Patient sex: M
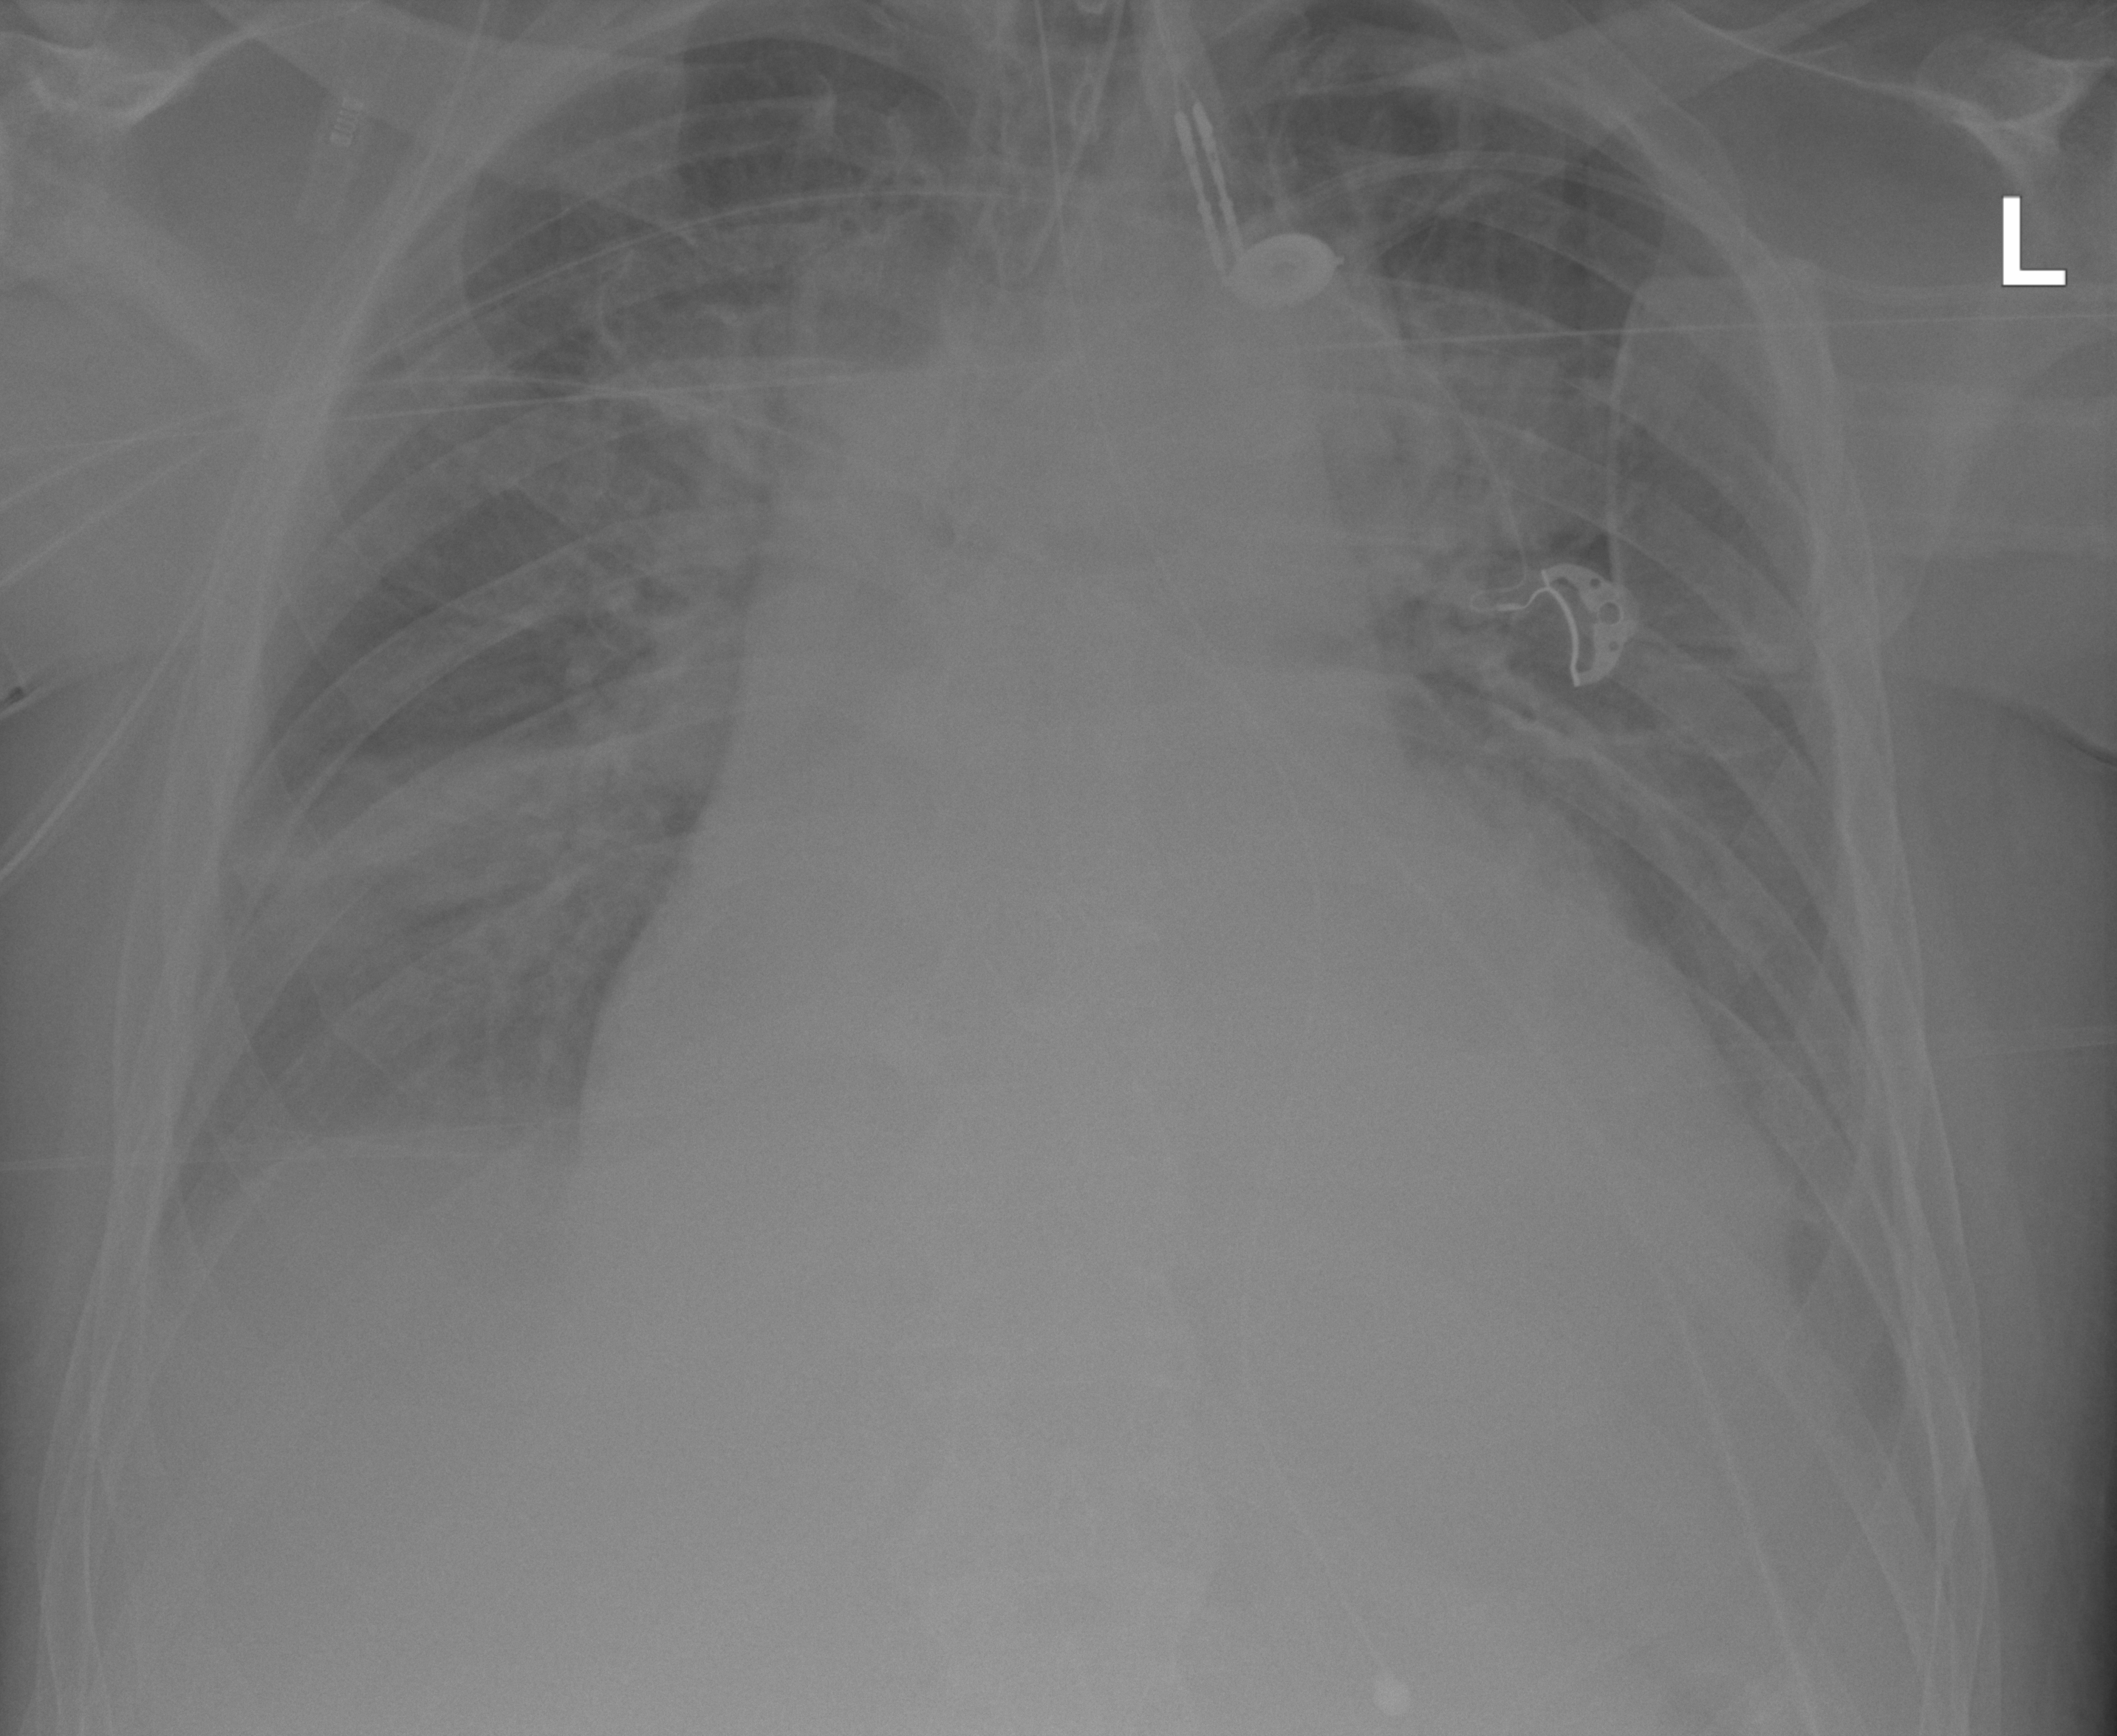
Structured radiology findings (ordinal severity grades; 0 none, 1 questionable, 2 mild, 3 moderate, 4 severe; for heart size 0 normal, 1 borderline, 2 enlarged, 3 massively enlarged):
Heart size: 2
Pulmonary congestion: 3
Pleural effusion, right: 2
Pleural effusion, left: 2
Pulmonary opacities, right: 2
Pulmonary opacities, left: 2
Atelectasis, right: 2
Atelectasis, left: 2